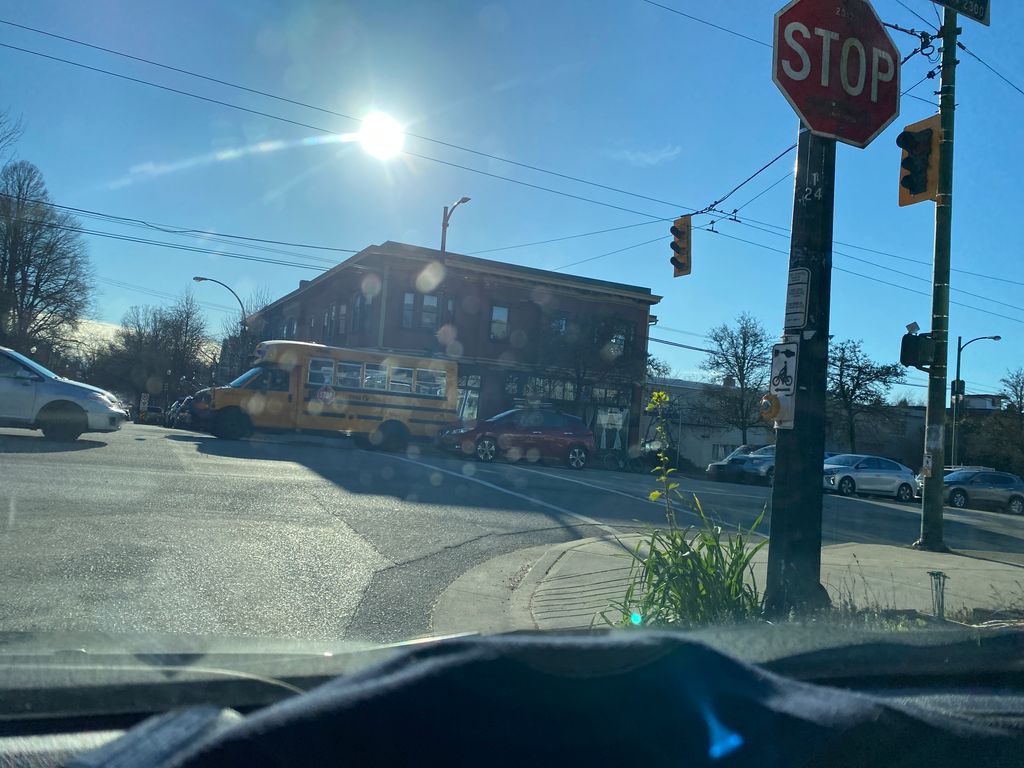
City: vancouver